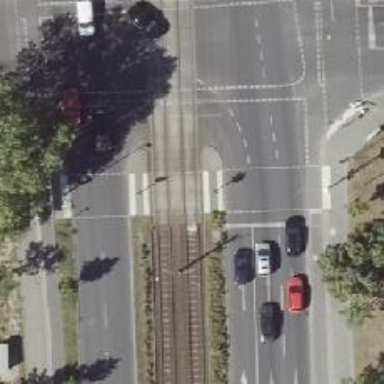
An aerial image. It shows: Tram crossing with traffic signals.